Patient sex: F
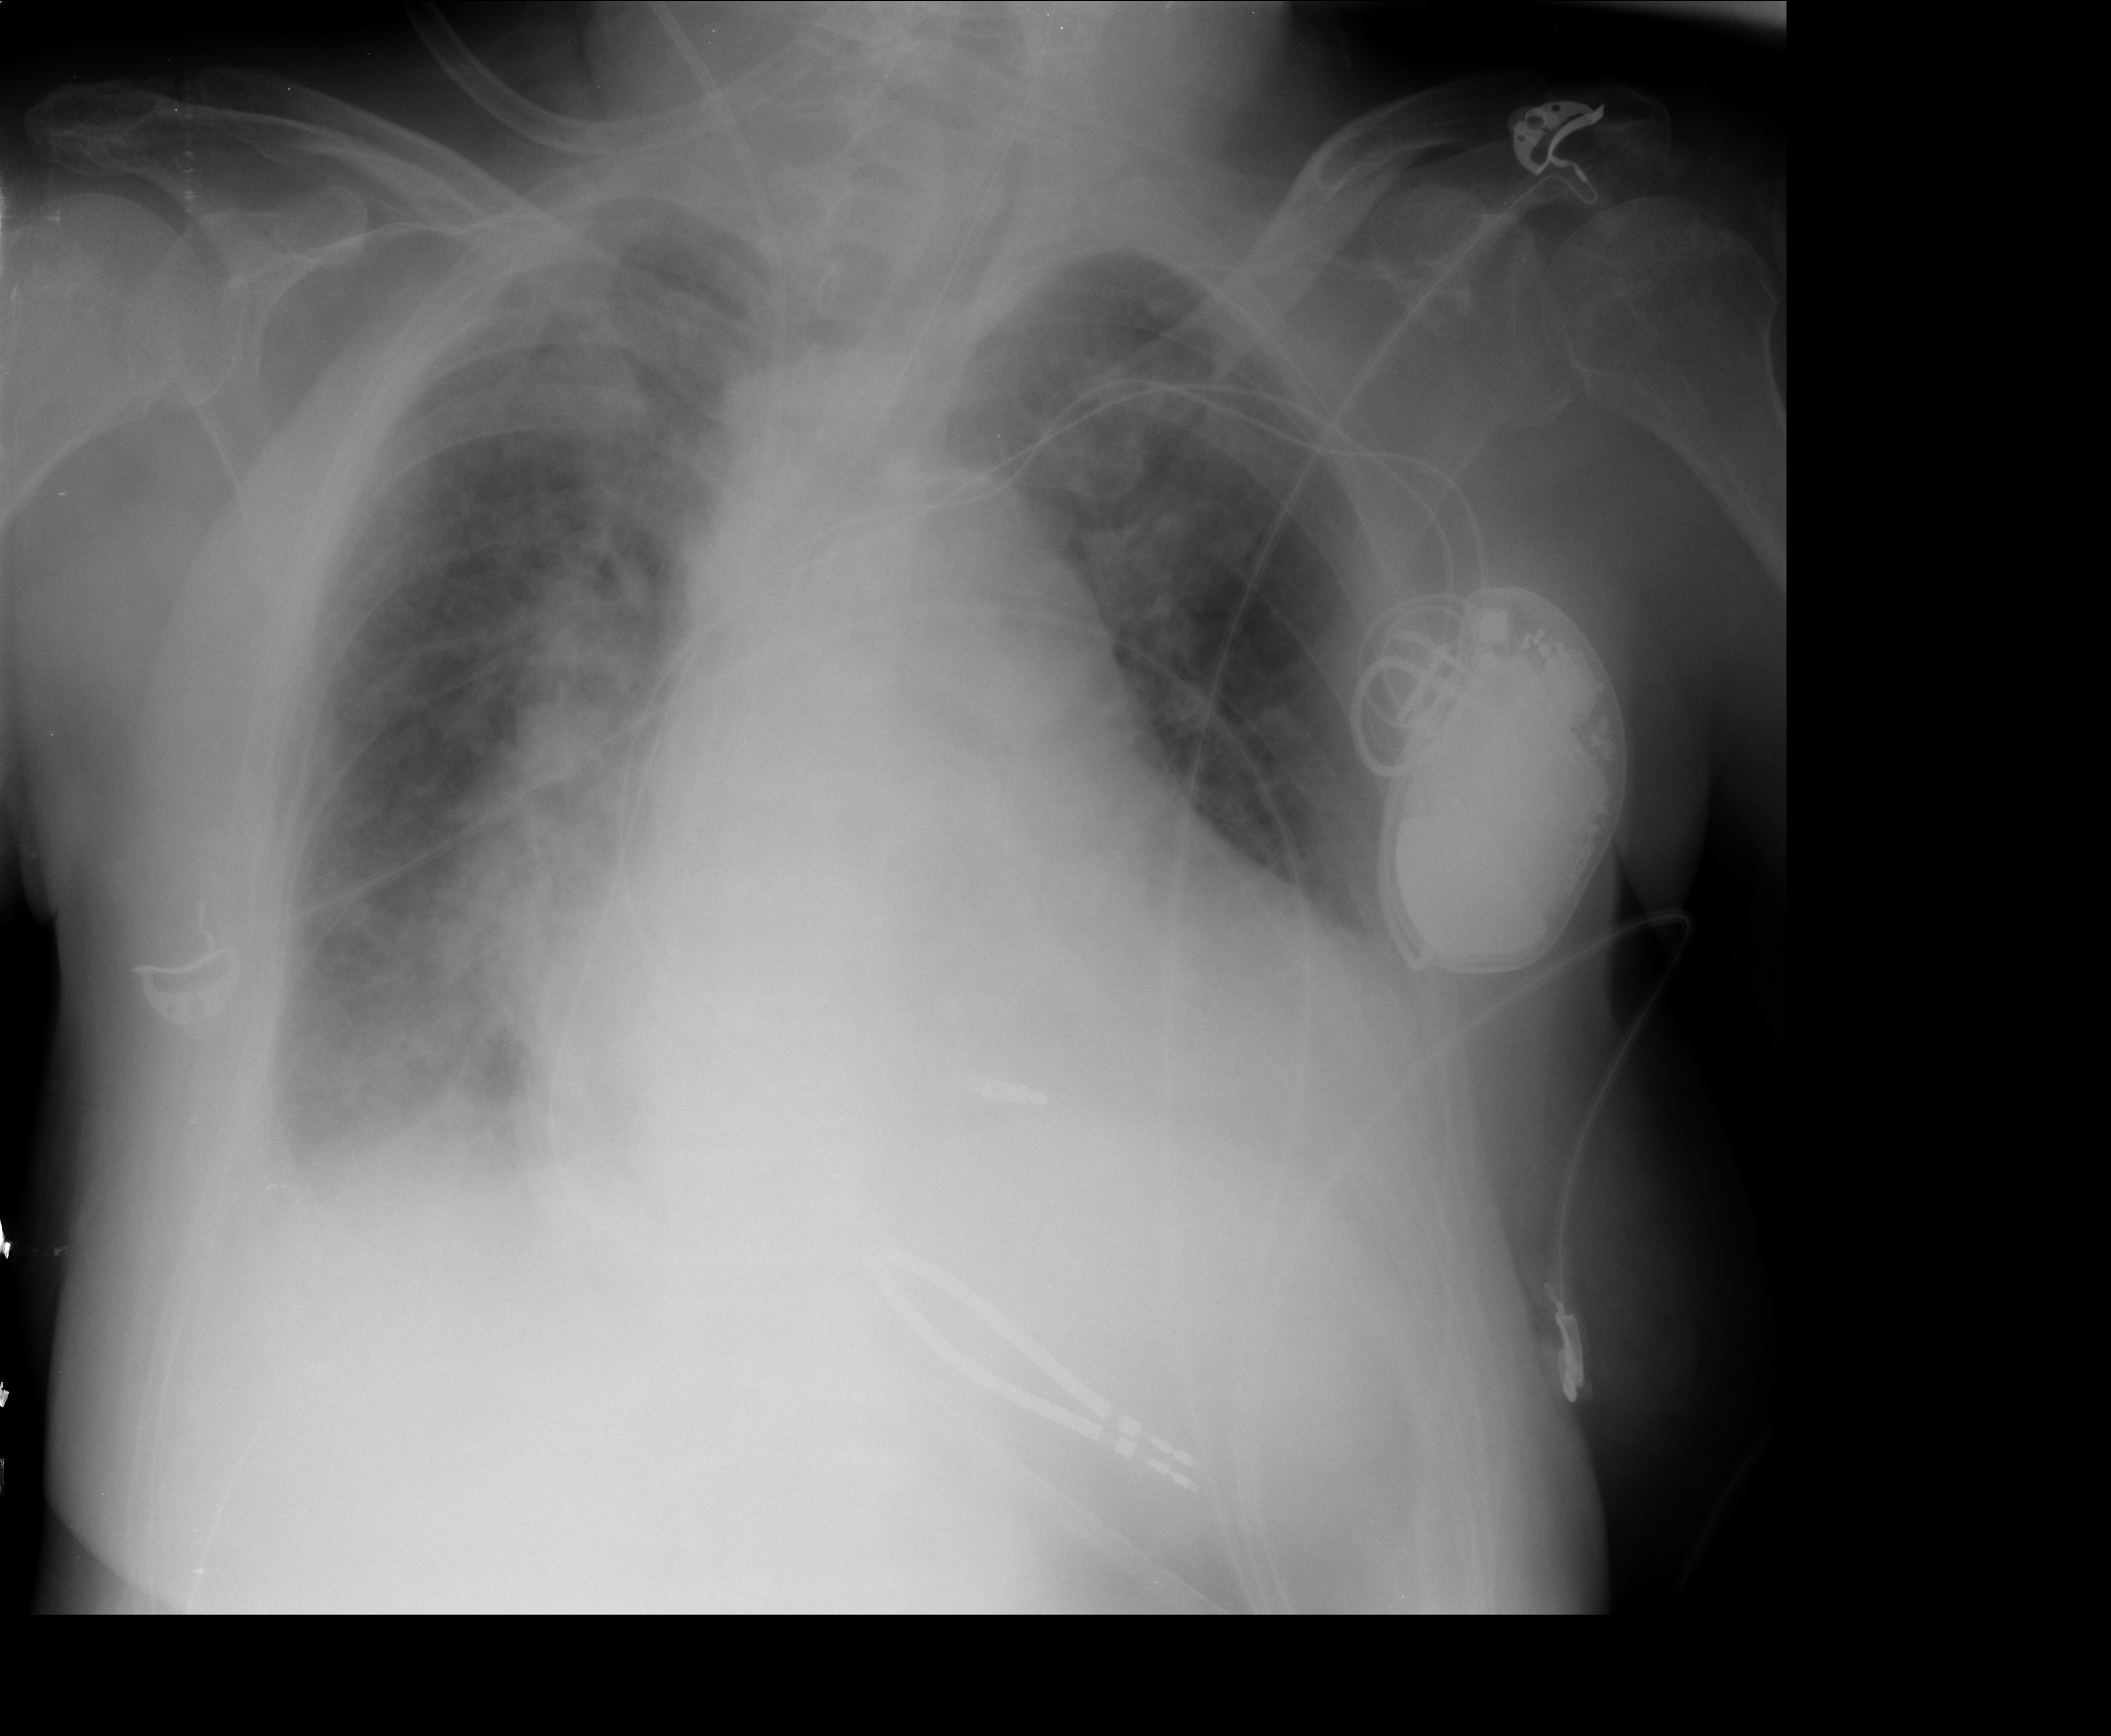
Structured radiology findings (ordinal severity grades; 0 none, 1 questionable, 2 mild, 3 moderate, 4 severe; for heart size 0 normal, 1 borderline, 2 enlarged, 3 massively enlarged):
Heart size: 3
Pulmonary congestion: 2
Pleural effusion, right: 2
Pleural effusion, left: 0
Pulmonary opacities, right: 2
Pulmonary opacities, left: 1
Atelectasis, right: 3
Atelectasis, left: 1